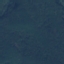
Label: Forest